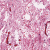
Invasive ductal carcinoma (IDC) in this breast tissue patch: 0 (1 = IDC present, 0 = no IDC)